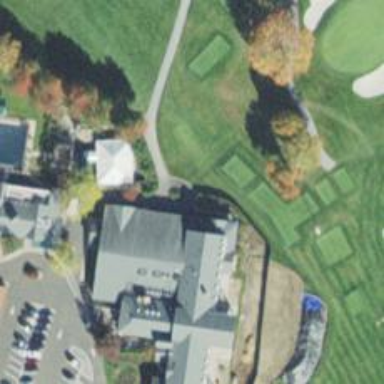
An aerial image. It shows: Path used for both walking and golf.